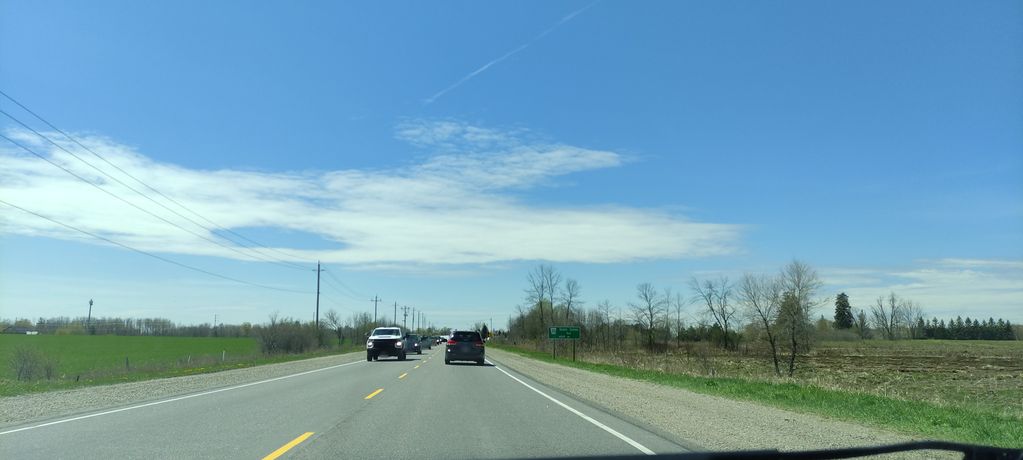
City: kitchener-waterloo